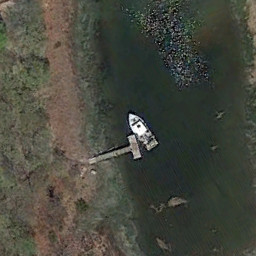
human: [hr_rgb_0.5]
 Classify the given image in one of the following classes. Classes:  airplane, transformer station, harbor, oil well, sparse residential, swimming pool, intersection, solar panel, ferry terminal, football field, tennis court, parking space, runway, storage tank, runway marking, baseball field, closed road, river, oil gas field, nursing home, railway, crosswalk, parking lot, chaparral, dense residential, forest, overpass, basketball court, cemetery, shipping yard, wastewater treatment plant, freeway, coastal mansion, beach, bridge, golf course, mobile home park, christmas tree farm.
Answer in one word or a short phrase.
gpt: ferry terminal